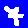
Digit: 7